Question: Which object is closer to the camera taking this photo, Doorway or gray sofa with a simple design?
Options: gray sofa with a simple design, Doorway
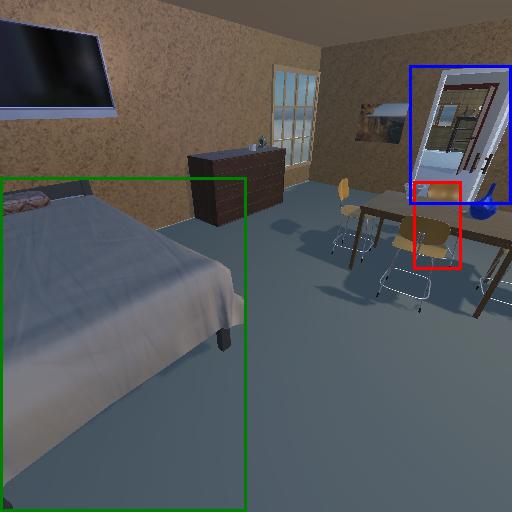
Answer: gray sofa with a simple design